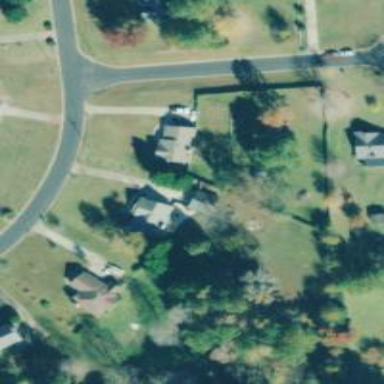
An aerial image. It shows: Simple house.